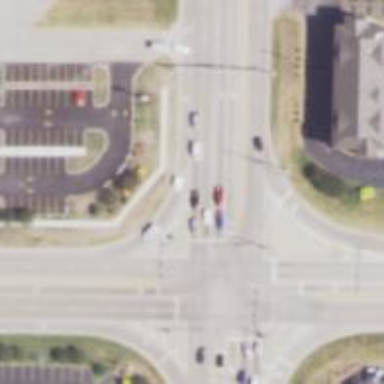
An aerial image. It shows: Secondary link road with asphalt surface.